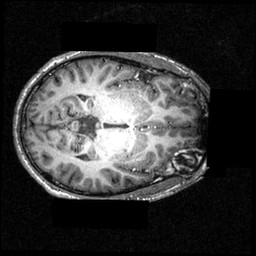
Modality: T1w
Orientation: axial
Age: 26
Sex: male
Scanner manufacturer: siemens
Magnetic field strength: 3.951 T
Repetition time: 1.5 s
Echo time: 0.00335 s